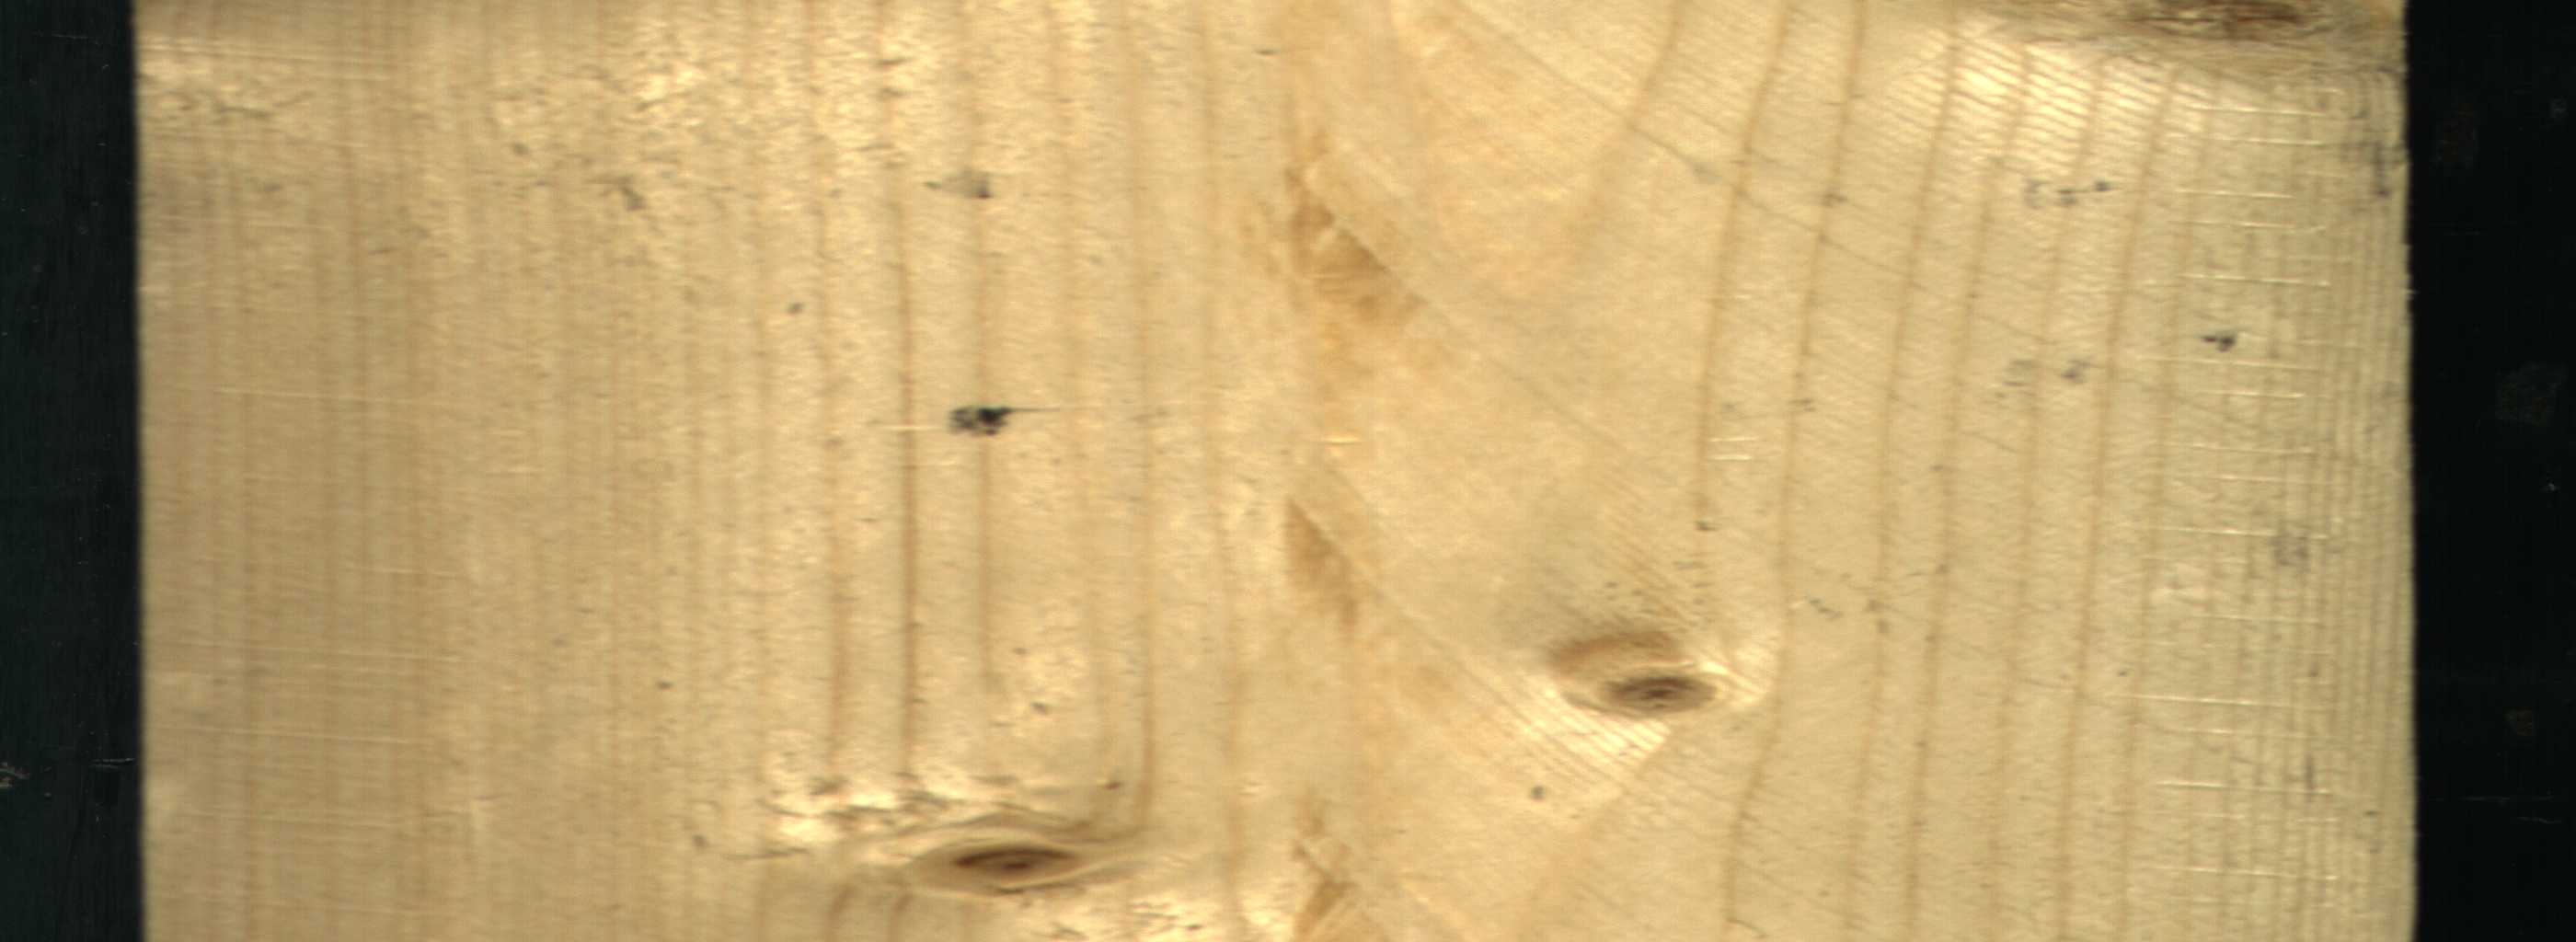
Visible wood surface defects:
Live_Knot
Live_Knot
Live_Knot